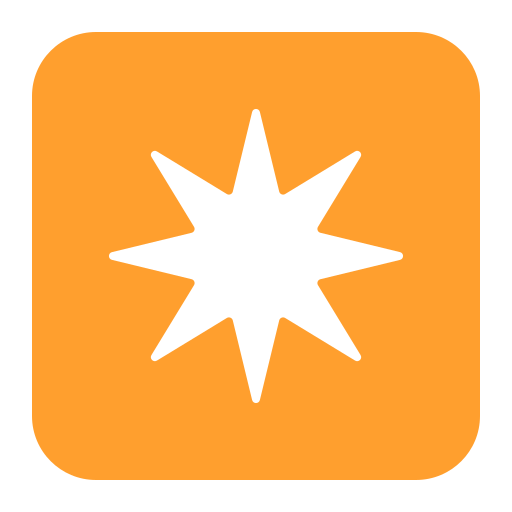
eight pointed star flat